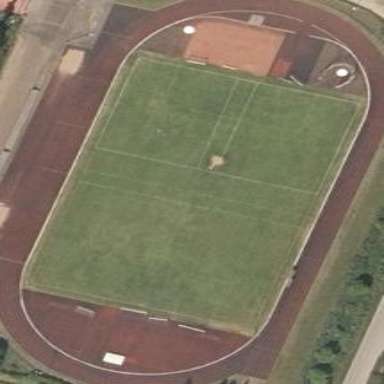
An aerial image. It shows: Tartan track on leisure land.